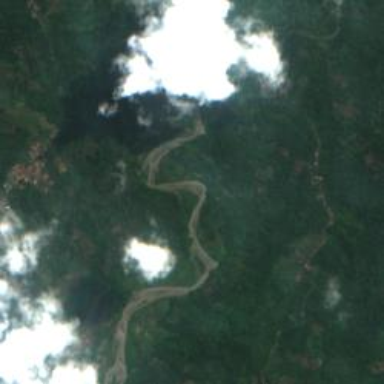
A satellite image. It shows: Beautiful view of river.